Question: I am attempting to skip 'index(0)' on my carousel with:
'''
$('#carousel').on('slide.bs.carousel', function () {
if($('#carousel').carousel(0)){
$('#carousel').carousel(1);
}
});
'''
But it crashes when I load the page. I am trying to use a few different functions found on the <URL> to make it do this, but I seem to be doing it incorrectly. Any ideas why this would crash?
I am trying to catch the slide event and say "if the carousel goes to slide 0, send it to slide 1". If this is indeed an infinite loop, could you recommend a way to do this?

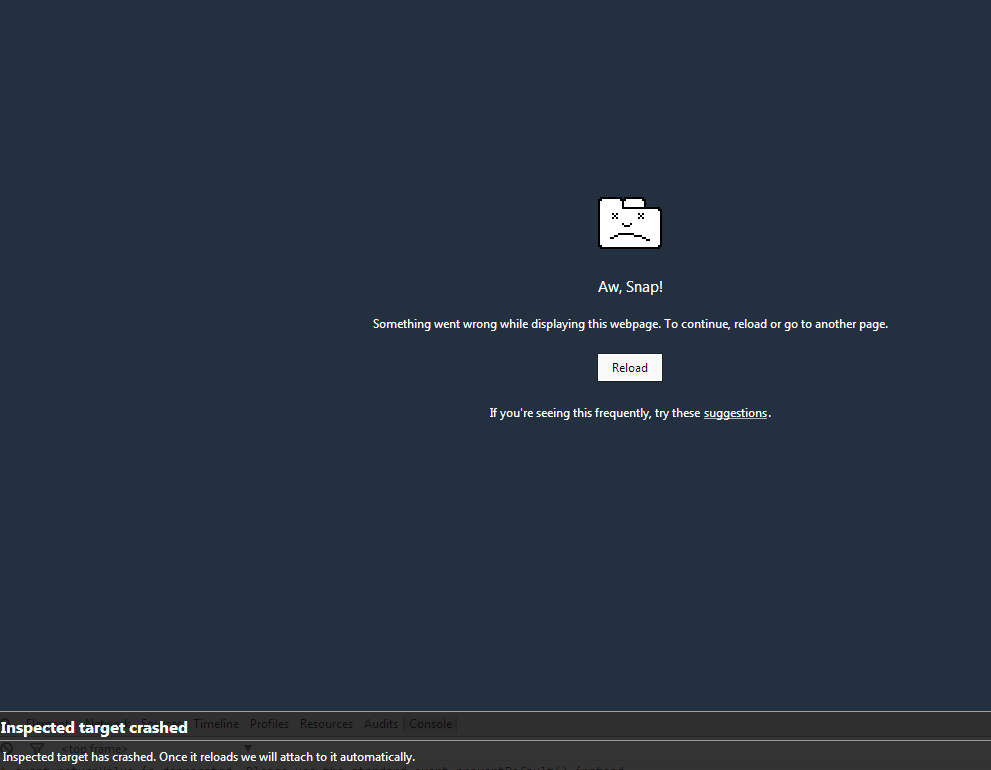
Answer: Assuming carousel like many other jQuery setters returns a jQuery object, your if statement is always 'true' and this is an infinite loop, so a crash. I haven't used the 'carousel' method but if you want to check to see whether the first item is currently active you can select the active item and check it's index:
'''
$('#carousel').on('slide.bs.carousel', function () {
if ( $('#carousel .carousel-inner > .item.active').index() === 0 )
{
$('#carousel').carousel(1);
}
});
'''
The above query assumes your HTML structure is similar to the Bootstrap doc's example.